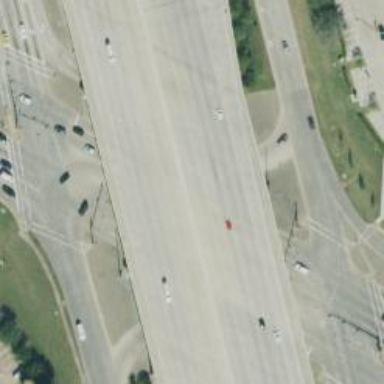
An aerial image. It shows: Secondary link road.